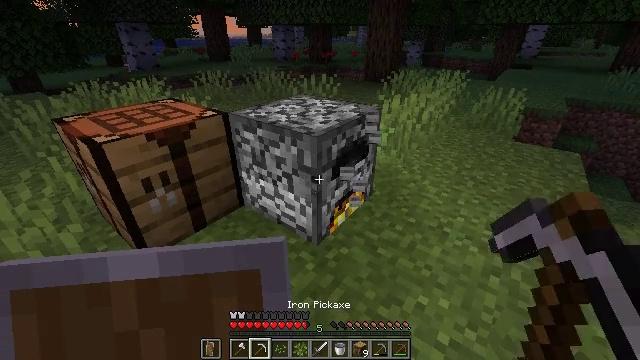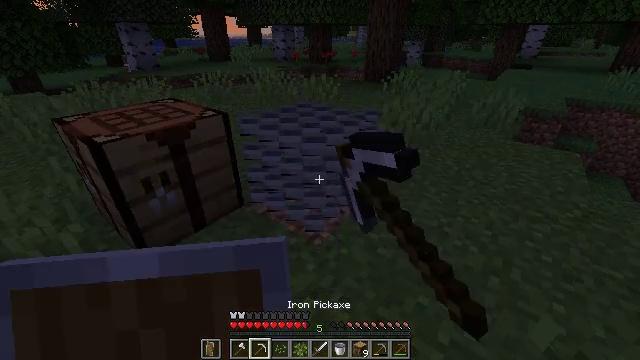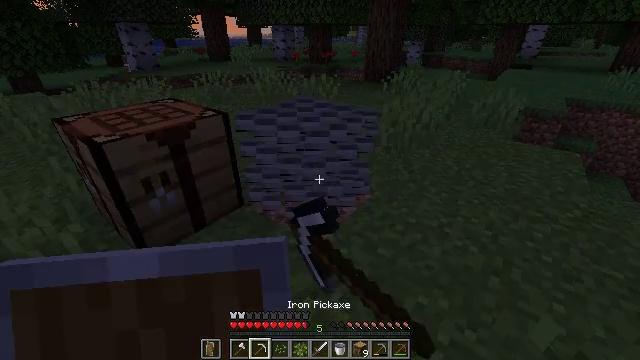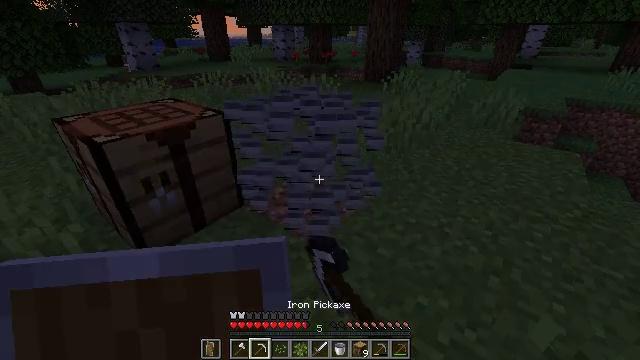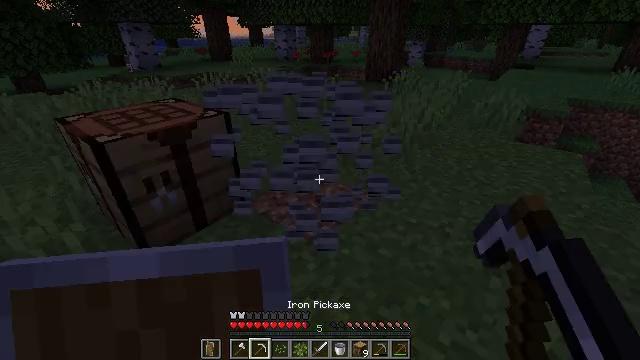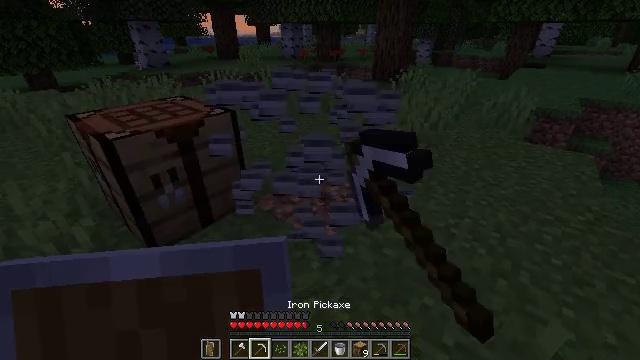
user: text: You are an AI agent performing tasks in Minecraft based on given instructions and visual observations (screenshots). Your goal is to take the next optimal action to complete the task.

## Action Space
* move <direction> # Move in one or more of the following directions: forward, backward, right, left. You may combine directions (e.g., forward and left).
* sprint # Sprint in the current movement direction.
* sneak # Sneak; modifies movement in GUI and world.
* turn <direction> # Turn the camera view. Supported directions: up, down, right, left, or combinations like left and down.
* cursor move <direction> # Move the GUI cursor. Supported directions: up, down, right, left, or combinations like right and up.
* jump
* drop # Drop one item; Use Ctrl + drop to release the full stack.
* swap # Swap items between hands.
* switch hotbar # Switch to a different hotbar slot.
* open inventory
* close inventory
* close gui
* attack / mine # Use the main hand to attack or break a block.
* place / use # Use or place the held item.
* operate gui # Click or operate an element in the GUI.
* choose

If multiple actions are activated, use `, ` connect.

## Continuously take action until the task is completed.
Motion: motion action
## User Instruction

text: Break the furnace to move it.
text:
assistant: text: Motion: attack / mine
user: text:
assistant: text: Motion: attack / mine
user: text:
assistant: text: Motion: attack / mine
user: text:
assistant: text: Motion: attack / mine
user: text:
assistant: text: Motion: turn left, attack / mine
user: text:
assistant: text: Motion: attack / mine